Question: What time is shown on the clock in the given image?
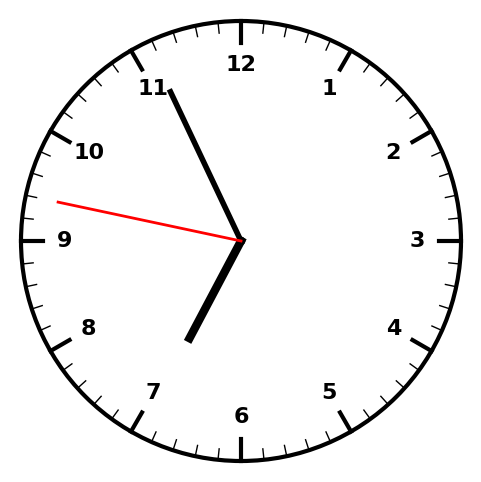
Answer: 06:55:47